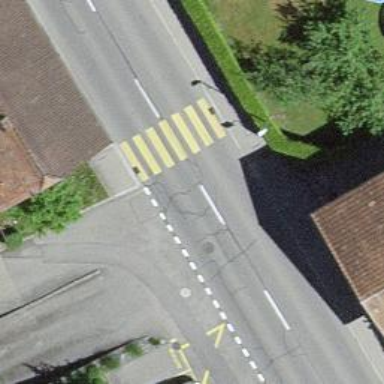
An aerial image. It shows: Marked road crossing.